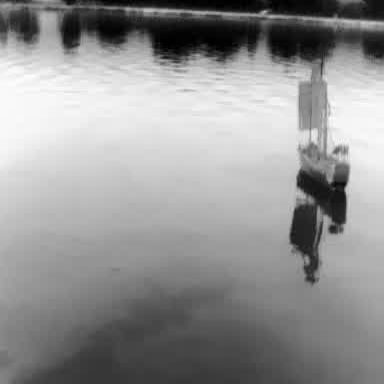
There is a sailboat in the infrared image.